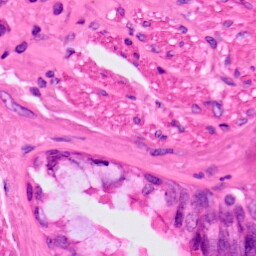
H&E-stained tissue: Lung